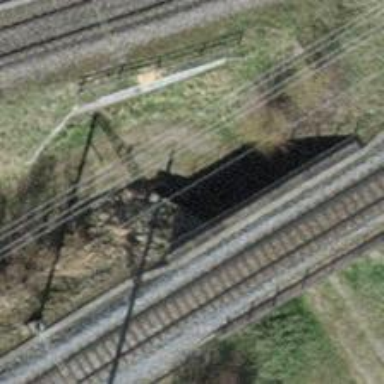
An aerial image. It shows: Track with pebblestone surface. The tracktype is grade4.